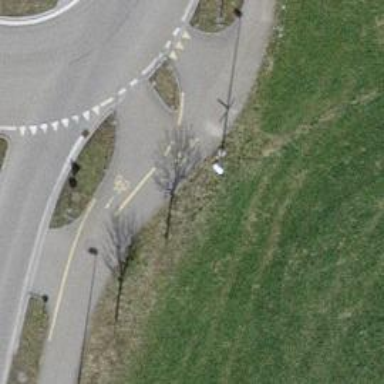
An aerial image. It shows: Cycleway.